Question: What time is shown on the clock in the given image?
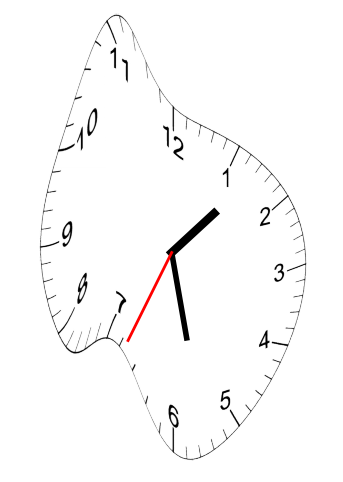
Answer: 01:27:34